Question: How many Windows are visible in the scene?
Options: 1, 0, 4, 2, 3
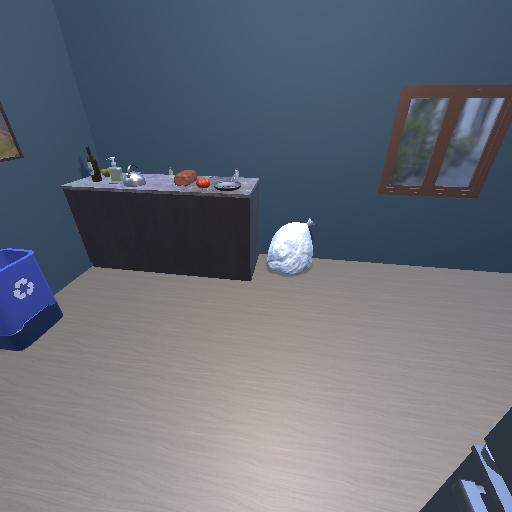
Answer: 1